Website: apple
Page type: customer-info-address
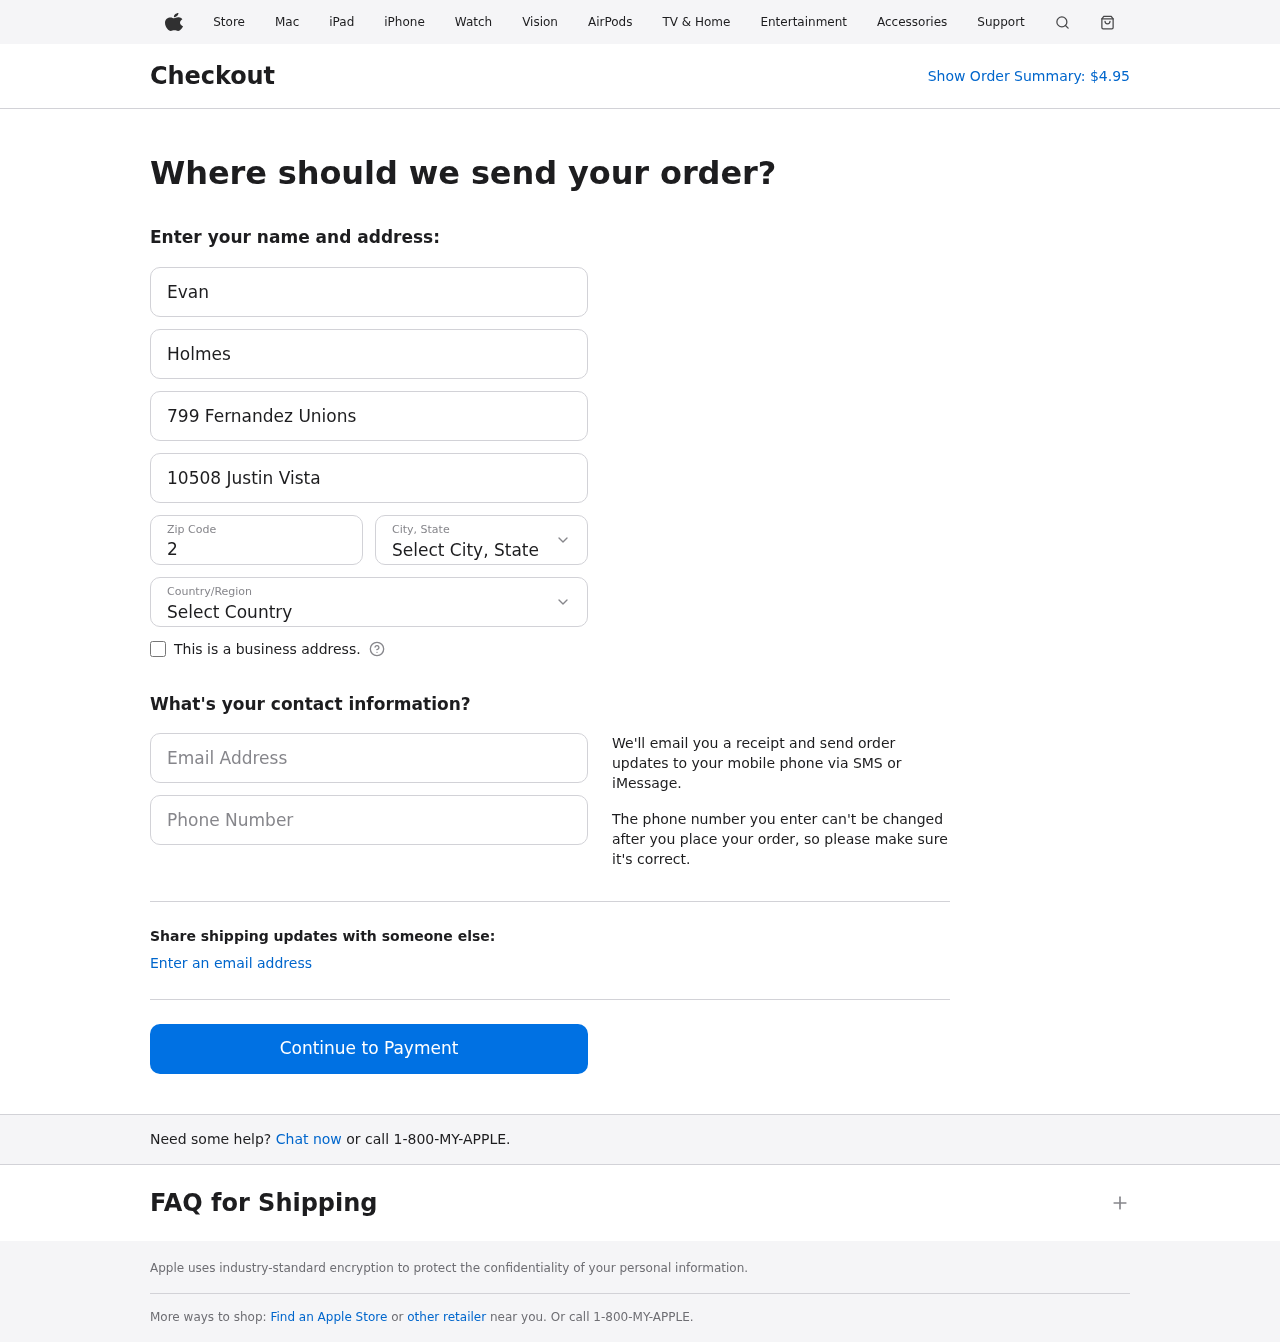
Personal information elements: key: PII_CITY_STATE
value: West Lynnbury, WA
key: PII_COUNTRY
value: United States
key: PII_EMAIL
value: eholmes@yahoo.com
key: PII_FIRSTNAME
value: Evan
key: PII_LASTNAME
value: Holmes
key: PII_PHONE
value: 2968106699
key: PII_POSTCODE
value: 20192
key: PII_STREET
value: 799 Fernandez Unions
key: PII_STREET2
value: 10508 Justin Vista
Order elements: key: ORDER_TOTAL
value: $4.95